Aerial crown-view tile of a tropical tree (Barro Colorado Island, Panama), acquired 20240813:
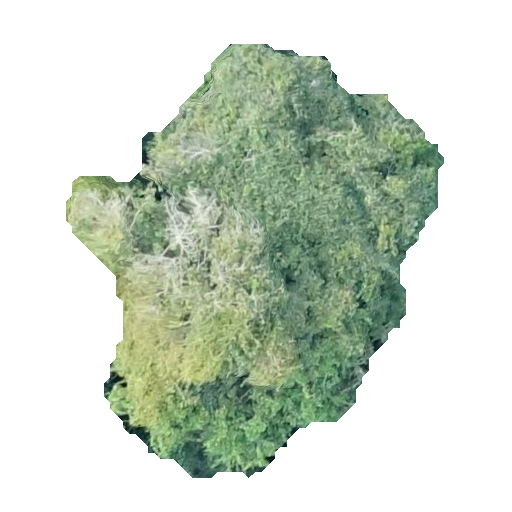
Species: Prioria copaifera
GBIF accepted scientific name: Prioria copaifera
Crown area: 158.569 m²